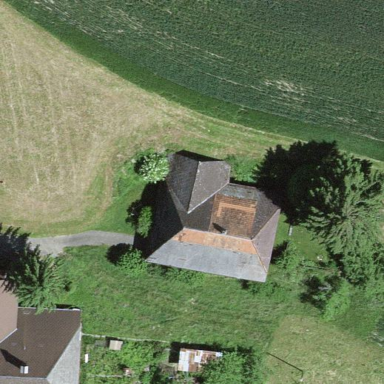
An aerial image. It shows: Farm building.